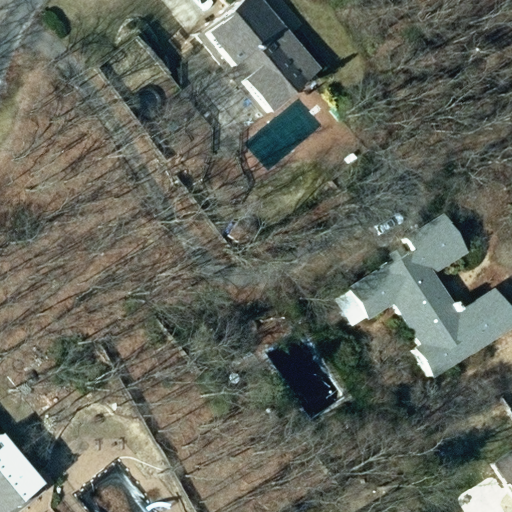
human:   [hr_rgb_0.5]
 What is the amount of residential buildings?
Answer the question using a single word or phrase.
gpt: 4

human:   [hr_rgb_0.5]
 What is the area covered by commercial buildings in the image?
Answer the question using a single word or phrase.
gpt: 0m2

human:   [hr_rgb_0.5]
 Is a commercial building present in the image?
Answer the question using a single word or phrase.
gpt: no

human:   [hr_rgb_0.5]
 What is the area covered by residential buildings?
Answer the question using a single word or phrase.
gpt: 965m2

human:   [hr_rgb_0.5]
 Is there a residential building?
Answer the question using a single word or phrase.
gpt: yes

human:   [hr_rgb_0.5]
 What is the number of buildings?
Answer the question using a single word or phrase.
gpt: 4

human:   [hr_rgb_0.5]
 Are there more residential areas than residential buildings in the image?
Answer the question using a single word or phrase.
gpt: no

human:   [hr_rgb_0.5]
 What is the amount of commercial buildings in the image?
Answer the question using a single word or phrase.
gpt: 0

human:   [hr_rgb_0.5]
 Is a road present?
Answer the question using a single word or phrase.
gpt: no

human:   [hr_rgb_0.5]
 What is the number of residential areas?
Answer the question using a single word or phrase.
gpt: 1

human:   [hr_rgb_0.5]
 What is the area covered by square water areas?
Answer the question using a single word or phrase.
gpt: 0m2

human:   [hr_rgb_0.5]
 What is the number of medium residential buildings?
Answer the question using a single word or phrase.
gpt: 2

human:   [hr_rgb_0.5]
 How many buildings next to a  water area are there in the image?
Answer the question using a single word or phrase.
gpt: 0

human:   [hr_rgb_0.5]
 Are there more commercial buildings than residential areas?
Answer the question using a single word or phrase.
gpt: no

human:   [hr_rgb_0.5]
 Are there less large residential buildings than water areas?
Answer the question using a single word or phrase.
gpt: no

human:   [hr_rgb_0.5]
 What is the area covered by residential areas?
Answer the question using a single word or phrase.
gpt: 10637m2

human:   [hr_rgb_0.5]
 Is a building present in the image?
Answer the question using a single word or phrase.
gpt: yes

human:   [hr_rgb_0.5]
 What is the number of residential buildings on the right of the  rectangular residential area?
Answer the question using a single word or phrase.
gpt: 4

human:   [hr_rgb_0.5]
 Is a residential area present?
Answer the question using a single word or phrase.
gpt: yes

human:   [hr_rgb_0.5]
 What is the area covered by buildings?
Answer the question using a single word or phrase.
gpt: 965m2

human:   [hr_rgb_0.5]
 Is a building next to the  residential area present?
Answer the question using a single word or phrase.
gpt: yes

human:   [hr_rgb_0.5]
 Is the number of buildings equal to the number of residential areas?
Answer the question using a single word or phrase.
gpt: no

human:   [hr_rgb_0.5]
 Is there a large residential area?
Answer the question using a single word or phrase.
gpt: yes

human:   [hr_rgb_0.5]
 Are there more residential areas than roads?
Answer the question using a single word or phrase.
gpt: yes

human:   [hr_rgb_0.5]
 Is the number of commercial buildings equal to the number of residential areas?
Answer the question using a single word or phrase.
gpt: no

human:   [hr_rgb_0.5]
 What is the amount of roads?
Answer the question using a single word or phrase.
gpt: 0

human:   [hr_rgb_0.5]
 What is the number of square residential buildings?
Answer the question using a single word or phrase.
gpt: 0

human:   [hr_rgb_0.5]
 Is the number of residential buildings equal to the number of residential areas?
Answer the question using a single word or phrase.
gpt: no

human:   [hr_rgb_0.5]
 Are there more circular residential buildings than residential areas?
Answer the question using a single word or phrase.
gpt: no

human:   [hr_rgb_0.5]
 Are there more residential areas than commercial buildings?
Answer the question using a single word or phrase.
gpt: yes

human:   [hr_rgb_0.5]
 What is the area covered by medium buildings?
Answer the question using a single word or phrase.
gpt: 447m2

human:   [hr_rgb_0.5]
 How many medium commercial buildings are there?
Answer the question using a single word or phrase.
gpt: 0

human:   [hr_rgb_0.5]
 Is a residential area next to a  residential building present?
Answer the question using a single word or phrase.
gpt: yes

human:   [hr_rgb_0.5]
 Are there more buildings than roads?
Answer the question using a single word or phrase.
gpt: yes

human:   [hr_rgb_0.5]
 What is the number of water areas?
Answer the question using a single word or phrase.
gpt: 0

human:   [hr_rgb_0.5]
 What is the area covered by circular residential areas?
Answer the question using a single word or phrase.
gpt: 0m2

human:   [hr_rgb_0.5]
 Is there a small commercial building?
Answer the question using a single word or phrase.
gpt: no

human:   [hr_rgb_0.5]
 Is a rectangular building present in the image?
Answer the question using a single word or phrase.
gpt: yes

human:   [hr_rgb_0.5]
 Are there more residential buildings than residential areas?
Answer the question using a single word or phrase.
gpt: yes

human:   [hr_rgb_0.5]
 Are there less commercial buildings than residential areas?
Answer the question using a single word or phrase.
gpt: yes

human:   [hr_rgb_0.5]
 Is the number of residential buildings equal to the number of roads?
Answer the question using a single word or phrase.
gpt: no

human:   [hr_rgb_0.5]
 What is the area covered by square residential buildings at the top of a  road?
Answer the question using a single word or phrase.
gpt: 0m2

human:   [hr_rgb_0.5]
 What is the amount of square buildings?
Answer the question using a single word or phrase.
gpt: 0

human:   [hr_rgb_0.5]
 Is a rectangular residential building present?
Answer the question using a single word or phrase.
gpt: yes

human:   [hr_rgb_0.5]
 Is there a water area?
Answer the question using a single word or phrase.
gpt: no

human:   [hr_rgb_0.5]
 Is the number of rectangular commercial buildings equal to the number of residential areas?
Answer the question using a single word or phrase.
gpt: no

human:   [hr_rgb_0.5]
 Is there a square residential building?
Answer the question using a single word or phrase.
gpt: no

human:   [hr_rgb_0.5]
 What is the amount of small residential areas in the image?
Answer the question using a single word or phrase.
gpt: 0

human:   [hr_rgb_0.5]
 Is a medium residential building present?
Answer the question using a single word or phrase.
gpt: yes

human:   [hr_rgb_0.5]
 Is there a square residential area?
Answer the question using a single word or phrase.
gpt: no

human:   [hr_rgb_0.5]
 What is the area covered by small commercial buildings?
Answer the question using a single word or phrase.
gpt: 0m2

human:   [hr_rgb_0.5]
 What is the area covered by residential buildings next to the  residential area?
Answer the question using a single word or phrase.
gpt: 965m2

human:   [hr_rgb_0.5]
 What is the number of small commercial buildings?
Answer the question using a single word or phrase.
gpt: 0

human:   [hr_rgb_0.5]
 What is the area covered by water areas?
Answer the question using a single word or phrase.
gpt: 0m2

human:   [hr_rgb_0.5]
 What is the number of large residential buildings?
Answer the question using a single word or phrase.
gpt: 1

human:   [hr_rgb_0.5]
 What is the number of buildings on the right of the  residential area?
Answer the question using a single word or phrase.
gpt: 4

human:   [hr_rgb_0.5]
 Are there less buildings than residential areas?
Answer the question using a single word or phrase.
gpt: no

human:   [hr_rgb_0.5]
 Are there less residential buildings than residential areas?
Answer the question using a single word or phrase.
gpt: no

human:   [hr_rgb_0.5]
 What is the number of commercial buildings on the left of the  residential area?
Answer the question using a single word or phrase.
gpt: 0

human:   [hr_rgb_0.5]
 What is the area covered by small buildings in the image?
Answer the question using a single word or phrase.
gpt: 18m2

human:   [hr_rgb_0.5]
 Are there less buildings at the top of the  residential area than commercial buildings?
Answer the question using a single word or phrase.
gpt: no

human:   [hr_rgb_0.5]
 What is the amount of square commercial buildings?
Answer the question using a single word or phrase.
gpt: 0

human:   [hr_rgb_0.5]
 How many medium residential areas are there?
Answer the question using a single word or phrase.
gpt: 0

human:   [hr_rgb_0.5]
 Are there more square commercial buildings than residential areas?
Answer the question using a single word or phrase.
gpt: no